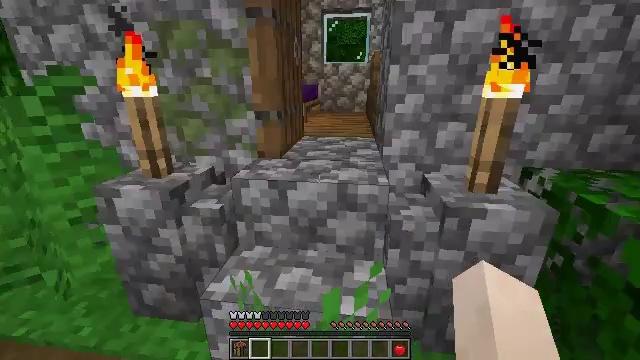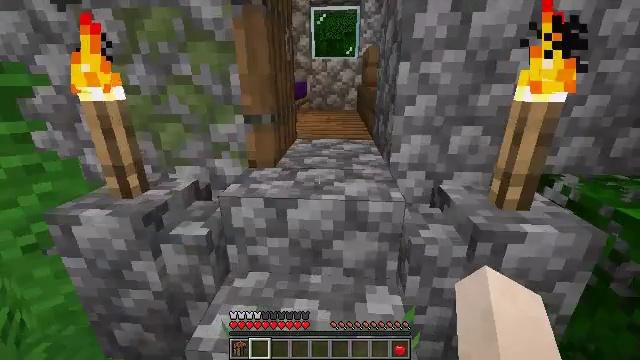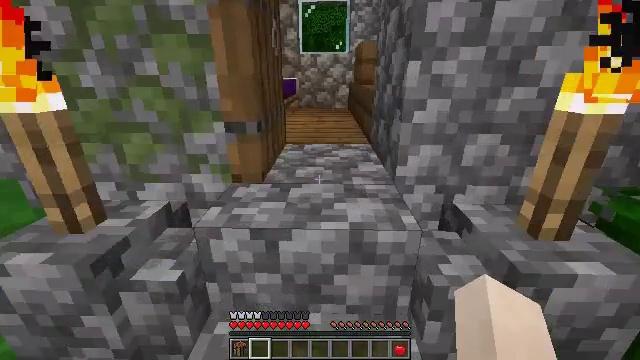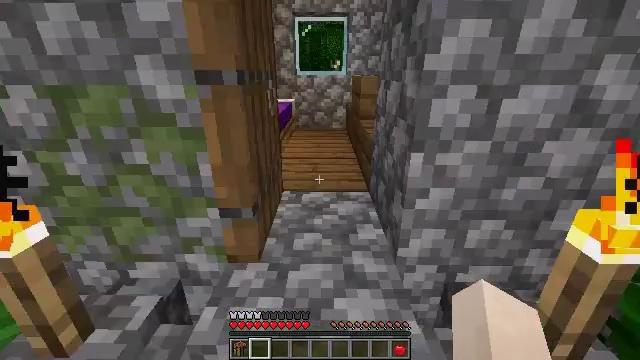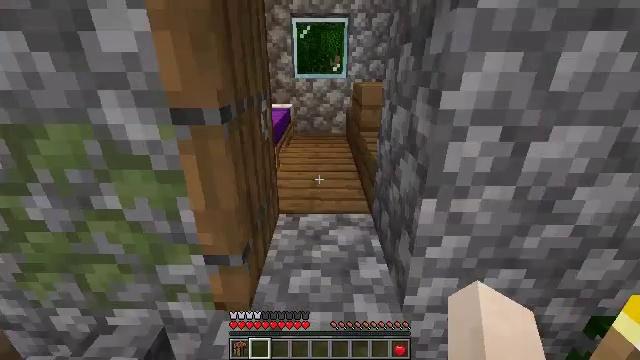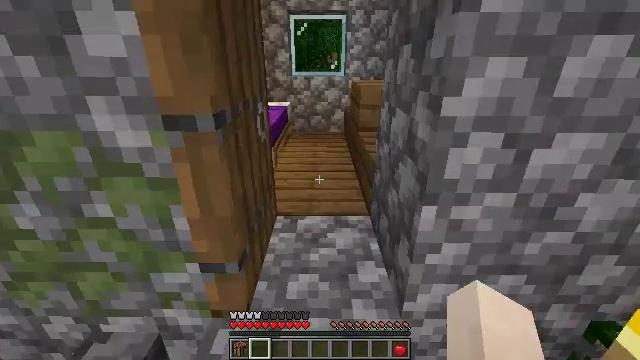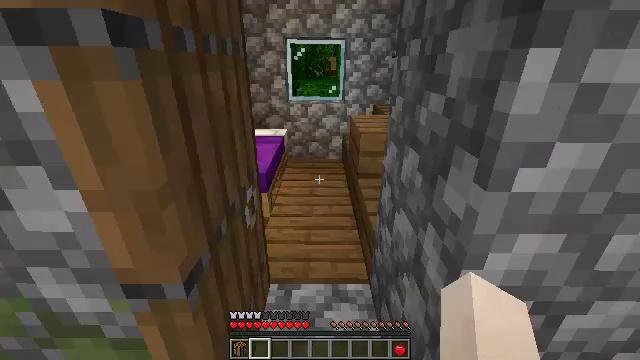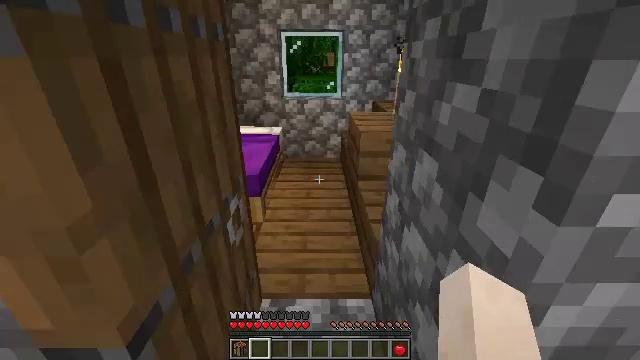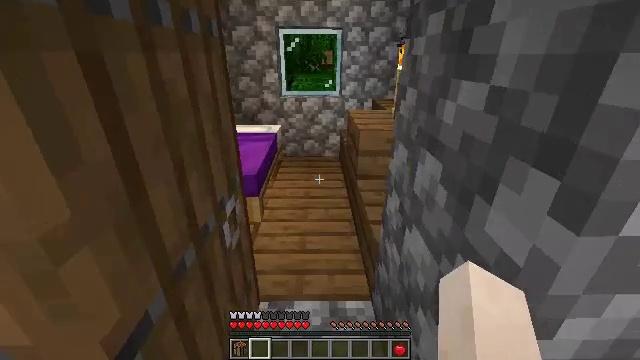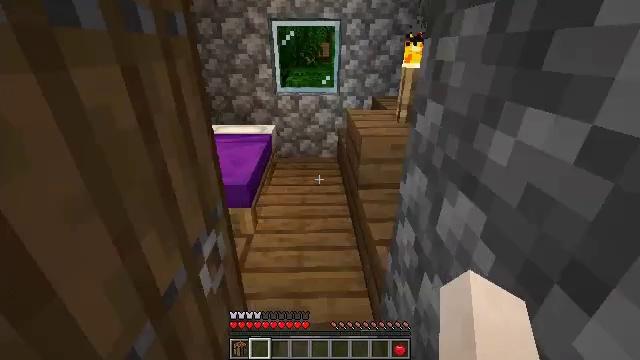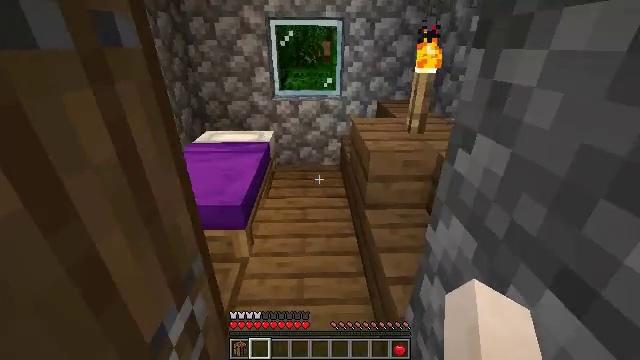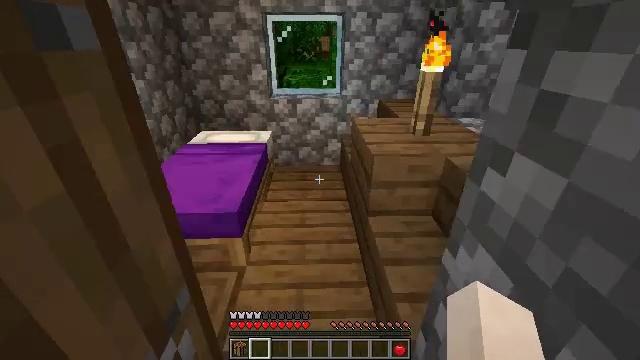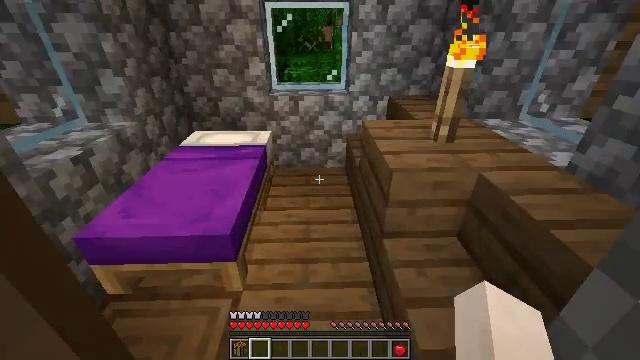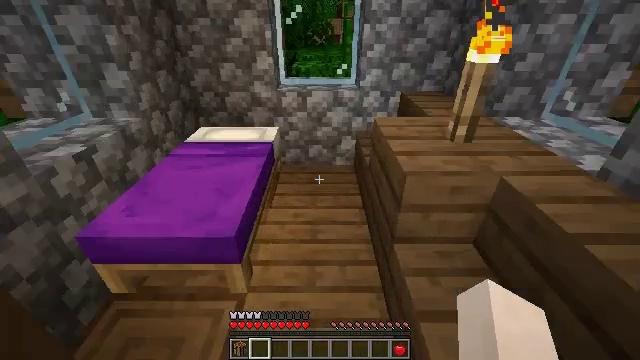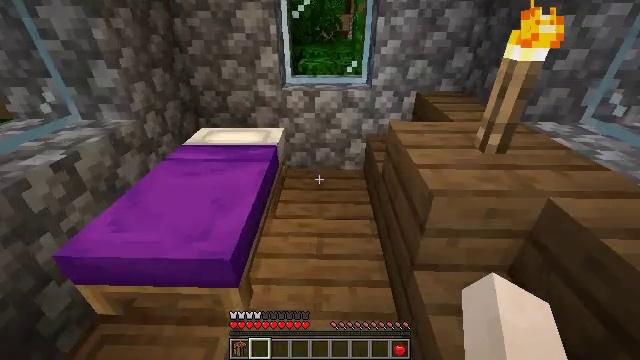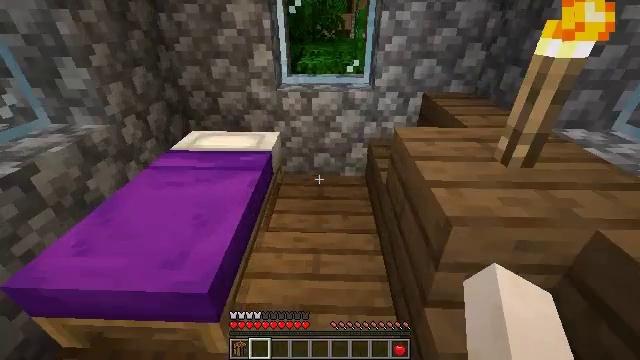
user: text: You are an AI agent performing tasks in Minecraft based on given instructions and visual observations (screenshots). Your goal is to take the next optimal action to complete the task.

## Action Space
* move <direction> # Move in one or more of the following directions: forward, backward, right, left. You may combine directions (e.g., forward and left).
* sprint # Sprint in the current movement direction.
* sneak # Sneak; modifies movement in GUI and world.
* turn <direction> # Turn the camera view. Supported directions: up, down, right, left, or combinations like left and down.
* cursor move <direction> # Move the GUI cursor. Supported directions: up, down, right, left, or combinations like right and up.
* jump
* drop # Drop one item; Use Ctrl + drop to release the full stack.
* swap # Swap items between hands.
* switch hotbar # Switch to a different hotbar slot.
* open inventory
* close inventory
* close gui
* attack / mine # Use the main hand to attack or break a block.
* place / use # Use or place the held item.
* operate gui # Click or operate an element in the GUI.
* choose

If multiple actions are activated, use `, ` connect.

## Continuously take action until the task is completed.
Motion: motion action
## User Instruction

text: Mine the purple bed.
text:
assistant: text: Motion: move forward, turn right
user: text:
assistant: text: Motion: move forward, turn right
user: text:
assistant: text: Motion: move forward
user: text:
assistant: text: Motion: move forward, turn down
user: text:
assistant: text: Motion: move forward
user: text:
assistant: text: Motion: move forward
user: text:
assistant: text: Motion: move forward
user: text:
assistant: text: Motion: move forward
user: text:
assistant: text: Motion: move forward, turn down
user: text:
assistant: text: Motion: move forward
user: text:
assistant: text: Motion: move forward
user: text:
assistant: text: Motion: move forward, turn down
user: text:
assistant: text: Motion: move forward, turn left and down
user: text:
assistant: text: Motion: move forward, turn left
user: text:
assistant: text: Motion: move forward and move right
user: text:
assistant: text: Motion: move forward and move right
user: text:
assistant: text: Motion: move forward and move right, turn left and down
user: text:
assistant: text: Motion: turn left
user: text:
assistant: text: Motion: turn left
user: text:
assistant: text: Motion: turn left
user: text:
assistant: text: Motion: turn left
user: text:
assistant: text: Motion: turn left
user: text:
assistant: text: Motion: turn left
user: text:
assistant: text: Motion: turn left
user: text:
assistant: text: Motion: turn left
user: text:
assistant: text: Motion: turn left
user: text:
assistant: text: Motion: turn left and up
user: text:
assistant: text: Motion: no_op
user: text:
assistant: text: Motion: no_op
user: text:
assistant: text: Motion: move forward